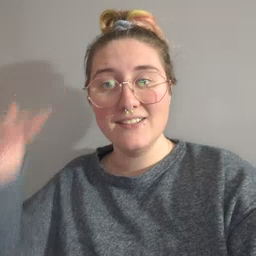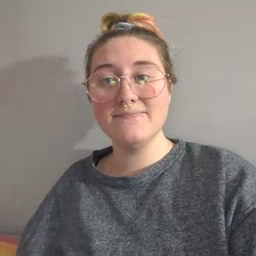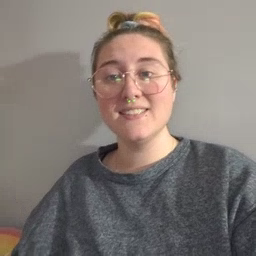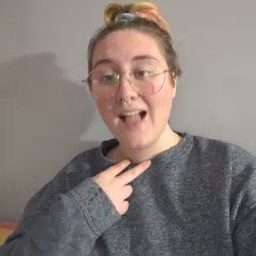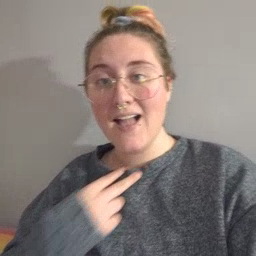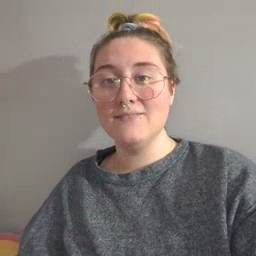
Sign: stuck